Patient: sex M, age 37
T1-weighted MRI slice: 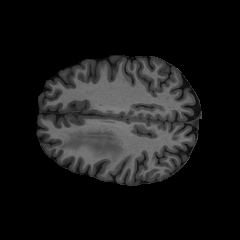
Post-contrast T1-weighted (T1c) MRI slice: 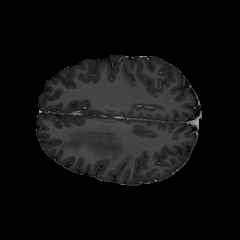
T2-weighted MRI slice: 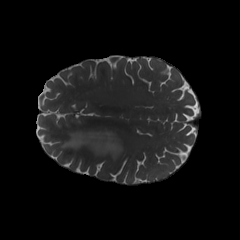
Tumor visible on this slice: yes
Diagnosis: Astrocytoma, IDH-mutant
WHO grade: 4